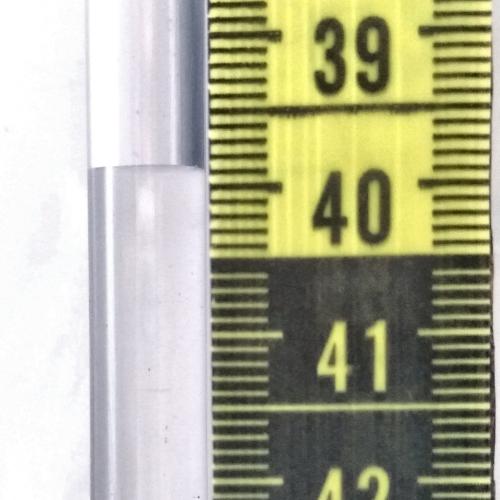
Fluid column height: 39.9 cm